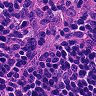
Metastatic tissue present: no